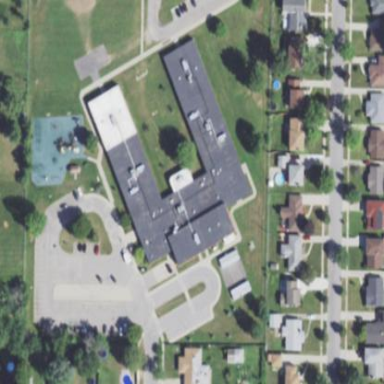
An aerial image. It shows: School.